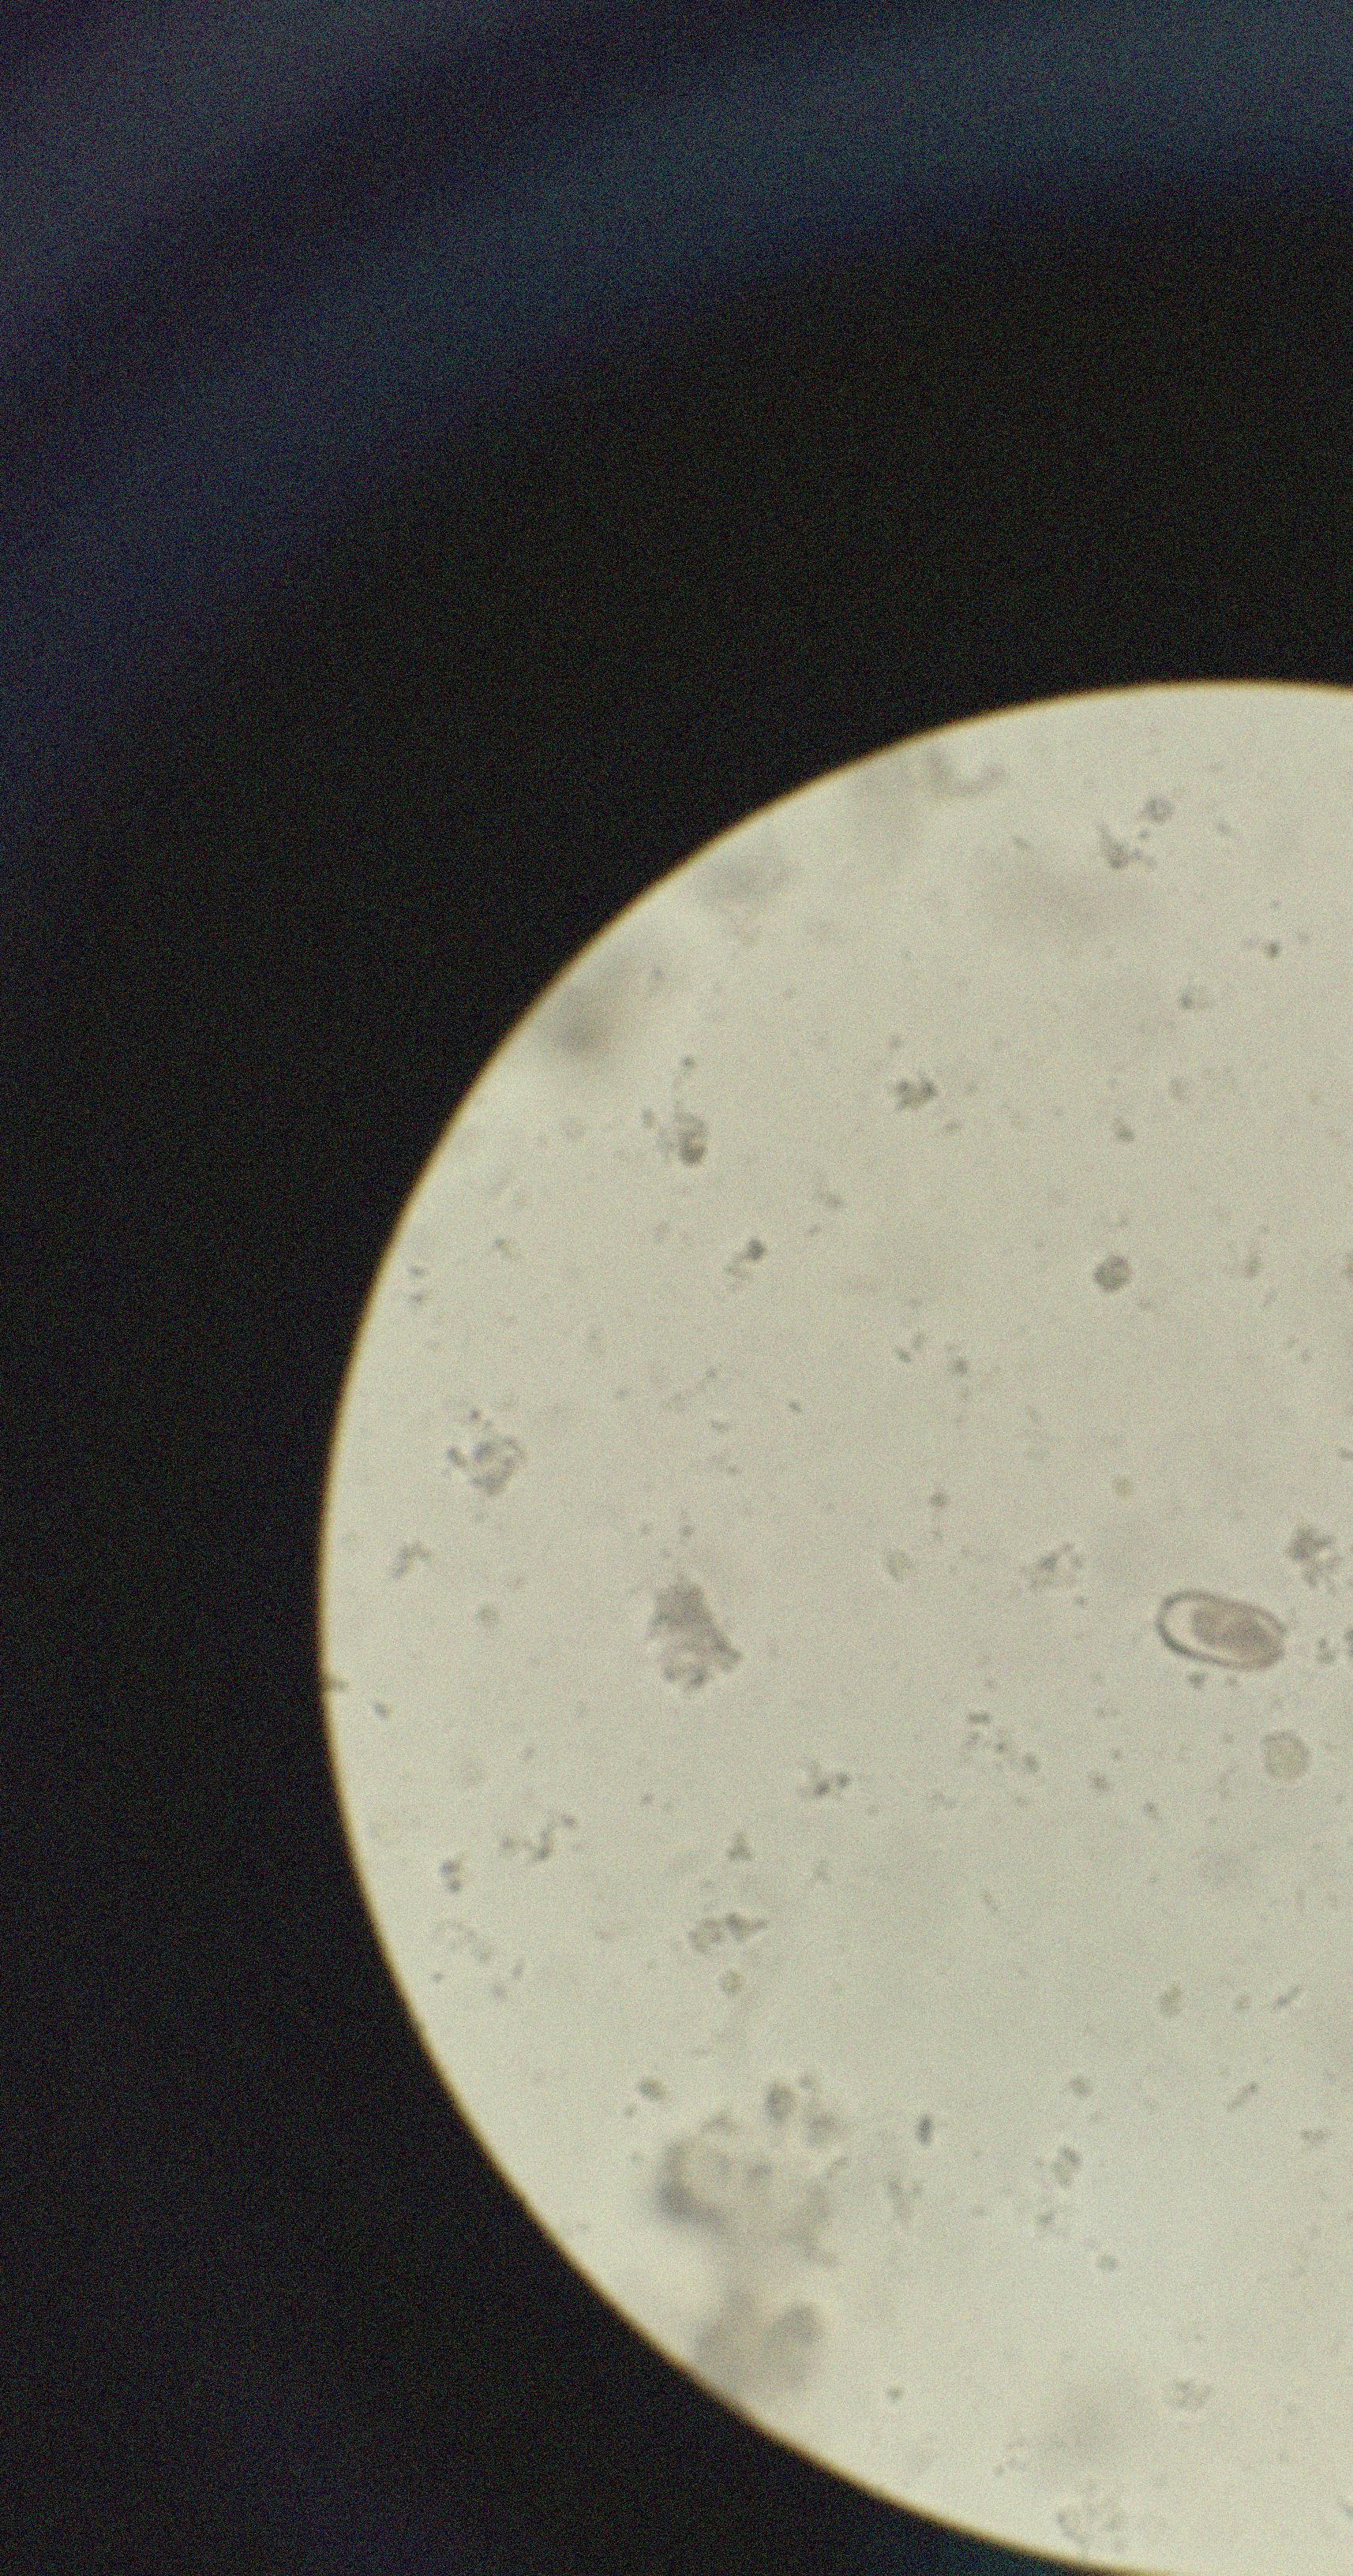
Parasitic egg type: Capillaria philippinensis